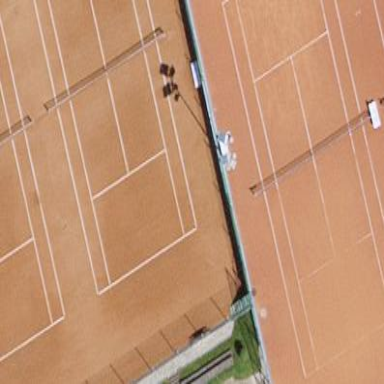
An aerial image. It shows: Tennis court in leisure pitch.